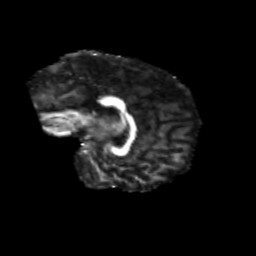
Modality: FA
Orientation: sagittal
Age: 22
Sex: female
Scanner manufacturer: siemens
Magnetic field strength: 3 T
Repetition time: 1.8 s
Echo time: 0.07 s